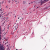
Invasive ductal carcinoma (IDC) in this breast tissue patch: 0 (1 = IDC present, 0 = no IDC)